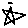
Label: star